Question: I already know how to get a gradient image but how can I merge the gradient image and the base image so that it looks something like this:
<URL>
'''
convert -size 1327x1327 xc:transparent gradient: grad_image.png
'''
or another approach has been suggested <URL>
Base image is
The output should the gradient at the bottom like this: <URL>
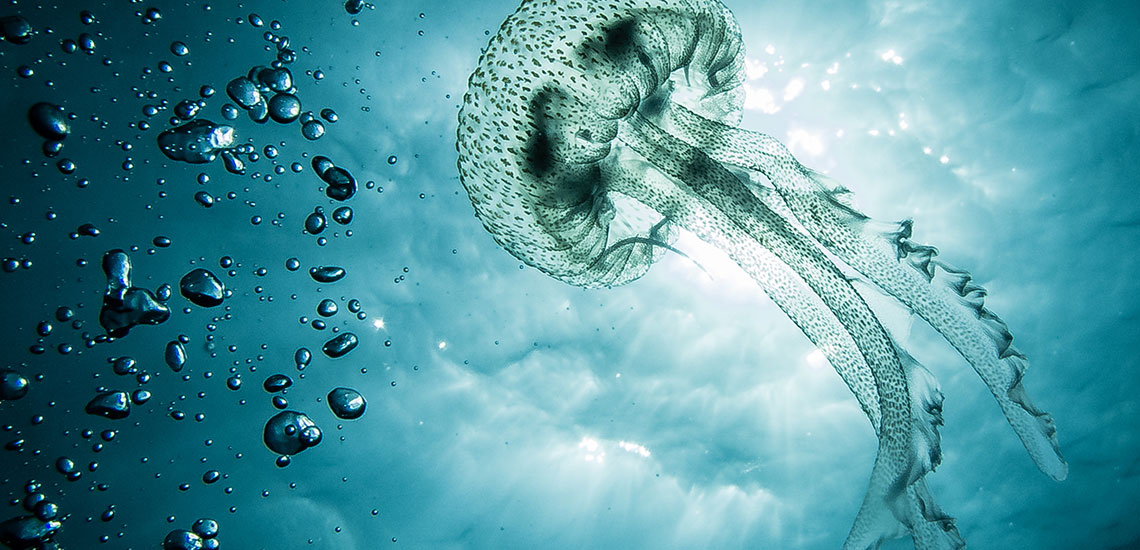
Answer: I can only guess what you are trying to do, so my first attempt would be this:
'''
convert jelly.jpg \( -size 1140x100! gradient:none-black \) -gravity south -composite -pointsize 36 -fill white -annotate +0+20 "Title Treatment" result.png
'''
<URL>
The important parts are that the gradient goes from black to rather than black to , else you will get white on your background which I am guessing you don't want.
The '-gravity south' places the gradient at the bottom and also sets the initial position of the title, but that is then shifted 20 pixels up from the bottom with '-annotate +0+20'.
Hope that helps.
If you want to control the gradient, you can alter the start and end of it using 'rgb()' constants, like this:
'''
convert jelly.jpg \( -size 1140x100! gradient:"rgba(0,0,0,0.25)"-"rgb(50,50,50)" \) -gravity south -composite -pointsize 36 -fill white -annotate +0+20 "Title Treatment" result.png
'''
<URL>
Or you can make it go from one colour to another:
'''
convert jelly.jpg \( -size 1140x100! gradient:"rgba(0,0,0,0.25)"-"rgba(255,255,0,0.75)" \) -gravity south -composite -pointsize 36 -fill white -annotate +0+20 "Title Treatment" result.png
'''
<URL>
Or you can change the blending mode, so here I use 'colorBurn':
'''
convert jelly.jpg \( -size 1140x100! gradient:"rgba(0,0,0,0.25)"-"rgba(255,255,0,0.75)" \) -gravity south -compose colorburn -composite -pointsize 36 -fill white -annotate +0+20 "Title Treatment" result.png
'''
<URL>
If you want to try some other blending modes, you can get a list with:
'''
identify -list compose:
Atop
Blend
Blur
Bumpmap
ChangeMask
Clear
ColorBurn
ColorDodge
Colorize
CopyAlpha
CopyBlack
CopyBlue
CopyCyan
CopyGreen
Copy
CopyMagenta
CopyRed
CopyYellow
Darken
DarkenIntensity
DivideDst
DivideSrc
Dst
Difference
Displace
Dissolve
Distort
DstAtop
DstIn
DstOut
DstOver
Exclusion
HardLight
HardMix
Hue
In
Intensity
Lighten
LightenIntensity
LinearBurn
LinearDodge
LinearLight
Luminize
Mathematics
MinusDst
MinusSrc
Modulate
ModulusAdd
ModulusSubtract
Multiply
None
Out
Overlay
Over
PegtopLight
PinLight
Plus
Replace
Saturate
Screen
SoftLight
Src
SrcAtop
SrcIn
SrcOut
SrcOver
VividLight
Xor
'''
If you want to blur the text, it is easier to create that first, blur it, and then underlay the background like this:
'''
convert -size 1140x100! gradient:none-black -pointsize 36 -fill white -gravity south -annotate +5+25 "Title Treatment" -blur 0x4 -annotate +0+20 "Title Treatment" jelly.jpg +swap -composite result.png
'''
<URL>
If you want to shadow your text, and control your gradient and do a load of other things, you may be better off doing one thing at a time. So, let's try and make your text with a drop-shadow first, then put a gradient on your image then put the shadowed text on top of that - and hope we are getting close!
'''
string="Funky Main Title
Sub-title"
convert -size 1200x400 xc:none -pointsize 72 -gravity center -fill white -stroke black -annotate +25+65 "$string" \( +clone -background black -shadow 70x4+5+5 \) +swap -background none -flatten -trim +repage shadowed.png
'''
<URL>
Now put gradient on main image and title top of that:
'''
convert jelly.jpg \( -size 1140x100! gradient:"rgba(0,0,0,0.25)"-"rgb(50,50,50)" \) -gravity south -composite shadowed.png -composite result.png
'''
<URL>